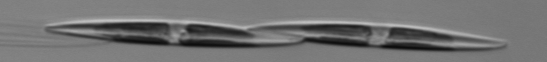
Label: Pseudo-nitzschia